Question: How to enable 'CLLocationManager' alert whenever open my app if user declined. Can anybody tell how ?
'''
locationManager = [CLLocationManager new];
locationManager.delegate = self;
locationManager.distanceFilter = kCLDistanceFilterNone;
locationManager.desiredAccuracy = kCLLocationAccuracyBest;
[locationManager startUpdatingLocation];
'''
I need to show this alert once they opens my app again.

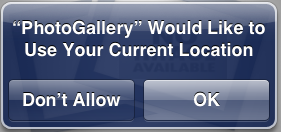
Answer: The location permission alert is only displayed once. If the user has denied permission to your app, then they will have to enable location services in . See <URL> by Apple for more information.
In your code, you should check the value of '+<URL> - if the status is 'kCLAuthorizationStatusDenied', you can prompt the user to re-enable Location Services in Settings.